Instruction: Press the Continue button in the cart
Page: cart
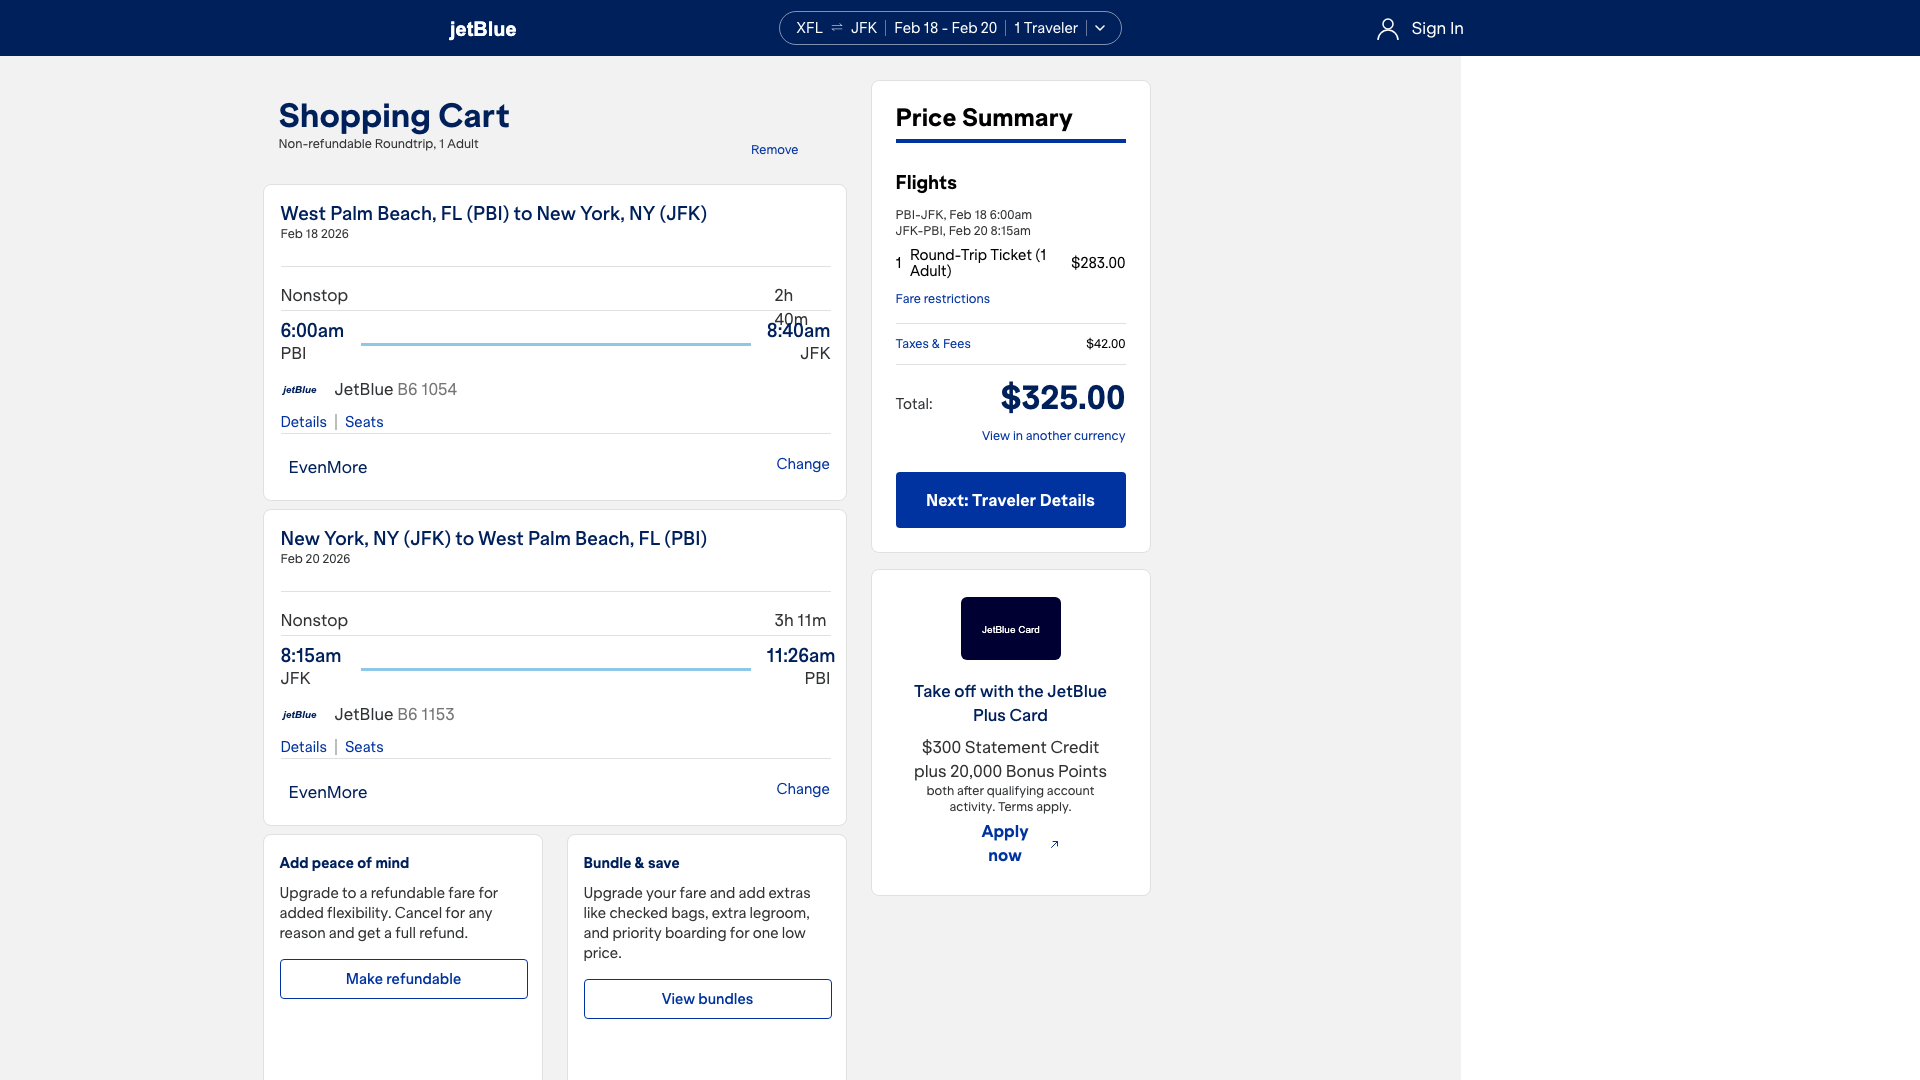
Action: click